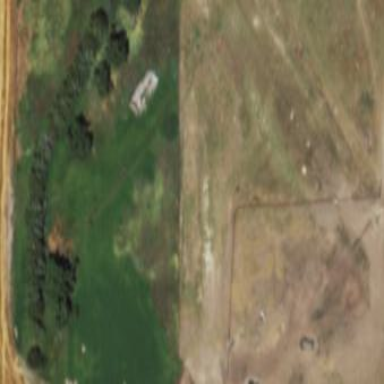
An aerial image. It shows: Fence around area designated for animal keeping.